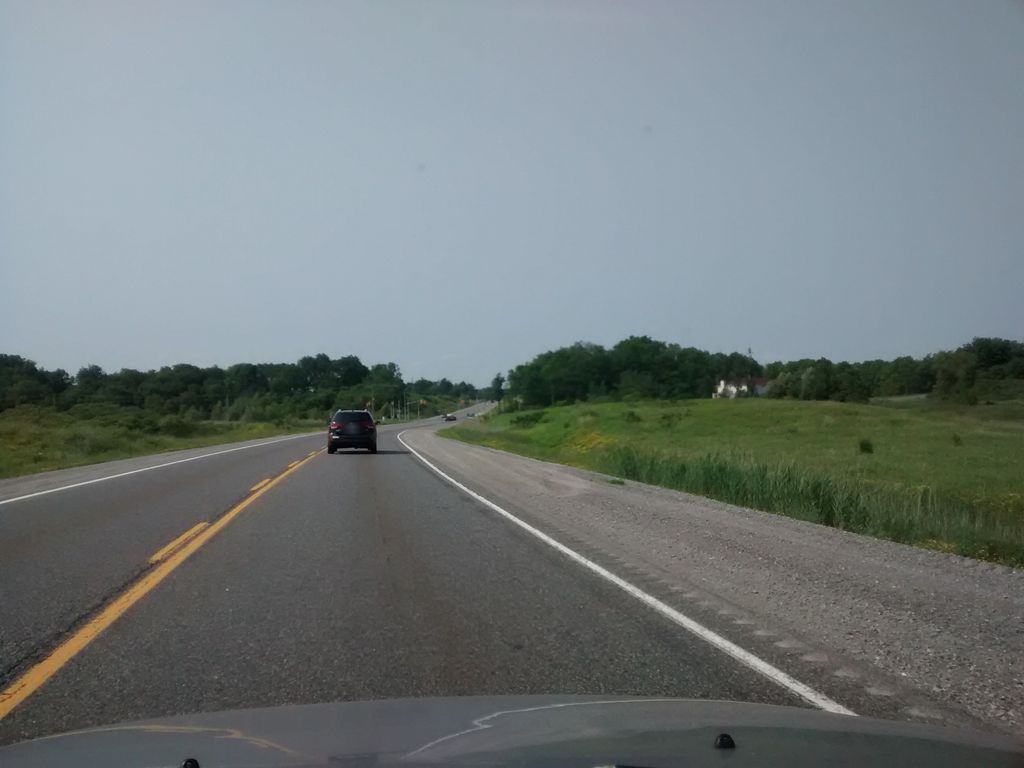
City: hamilton